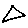
Label: triangle